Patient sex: M
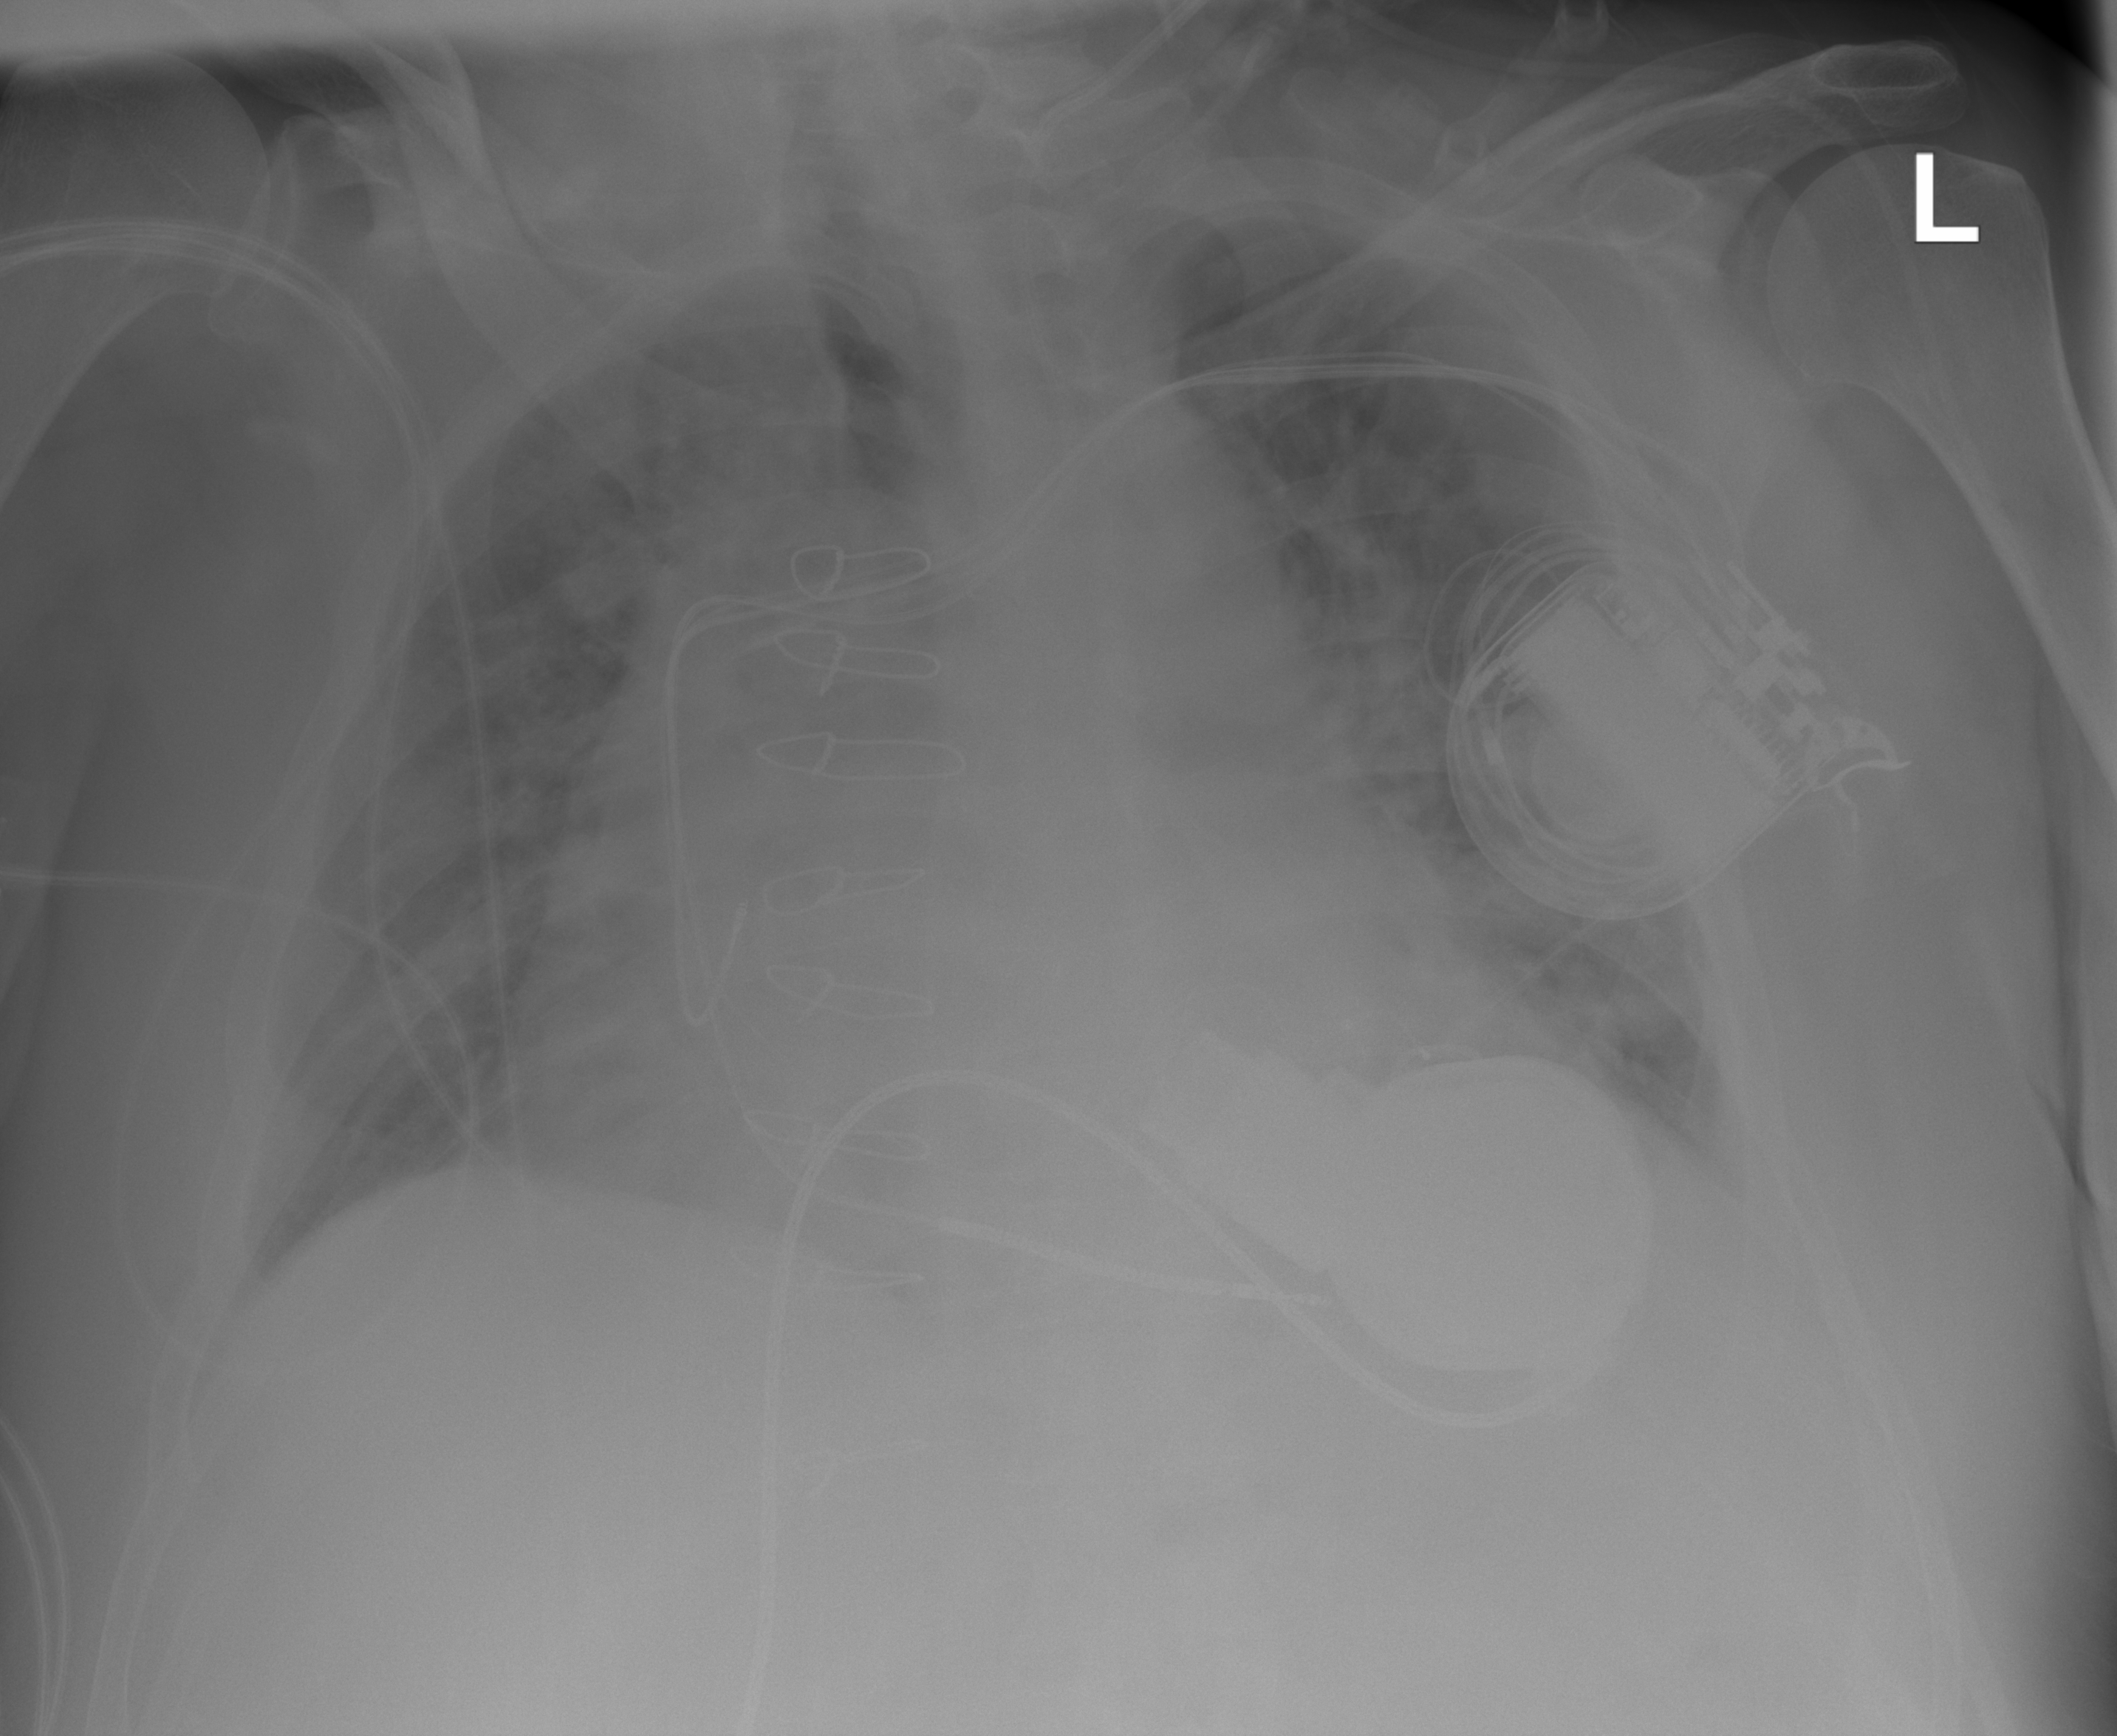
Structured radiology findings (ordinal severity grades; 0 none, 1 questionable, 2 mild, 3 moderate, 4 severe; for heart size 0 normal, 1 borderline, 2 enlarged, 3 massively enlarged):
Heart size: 2
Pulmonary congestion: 3
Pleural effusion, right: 0
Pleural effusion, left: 2
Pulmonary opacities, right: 2
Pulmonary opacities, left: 2
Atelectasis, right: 0
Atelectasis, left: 0